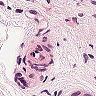
Metastatic tissue present: no